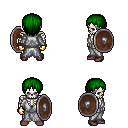
a pixel art fantasy rpg character, male body template, skeleton, white robe, metal pants, green plain hairstyle, gold gloves, maroon shoes, shield, four views (front, back, left, right), 2x2 character sprite sheet, small pixel art, hard edges, no anti-aliasing